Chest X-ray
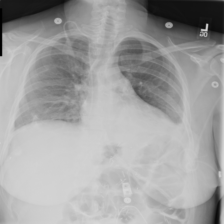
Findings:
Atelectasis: positive
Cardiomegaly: negative
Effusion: negative
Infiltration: negative
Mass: negative
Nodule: negative
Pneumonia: negative
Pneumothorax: negative
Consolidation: negative
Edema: negative
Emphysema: negative
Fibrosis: negative
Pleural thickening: negative
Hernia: negative